Field crop: maize
Growth stage: 2
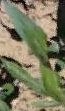
Species: maize